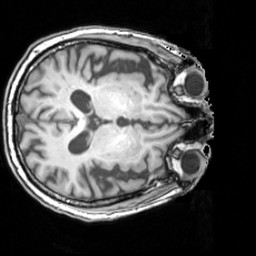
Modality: T1w
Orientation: axial
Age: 77
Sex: male
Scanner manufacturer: siemens
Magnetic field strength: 3 T
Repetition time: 1.62 s
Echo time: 0.003 s